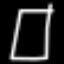
Label: square